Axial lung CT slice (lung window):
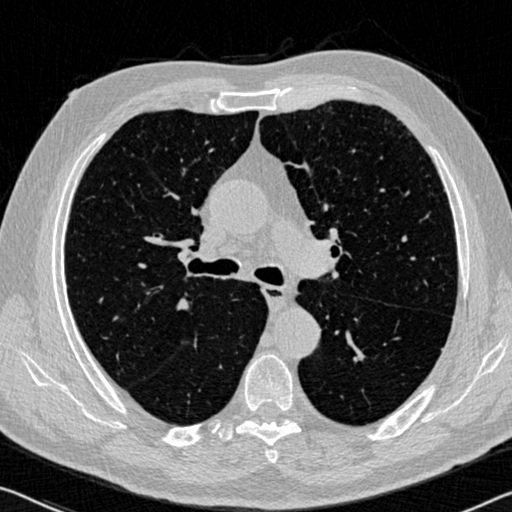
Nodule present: no